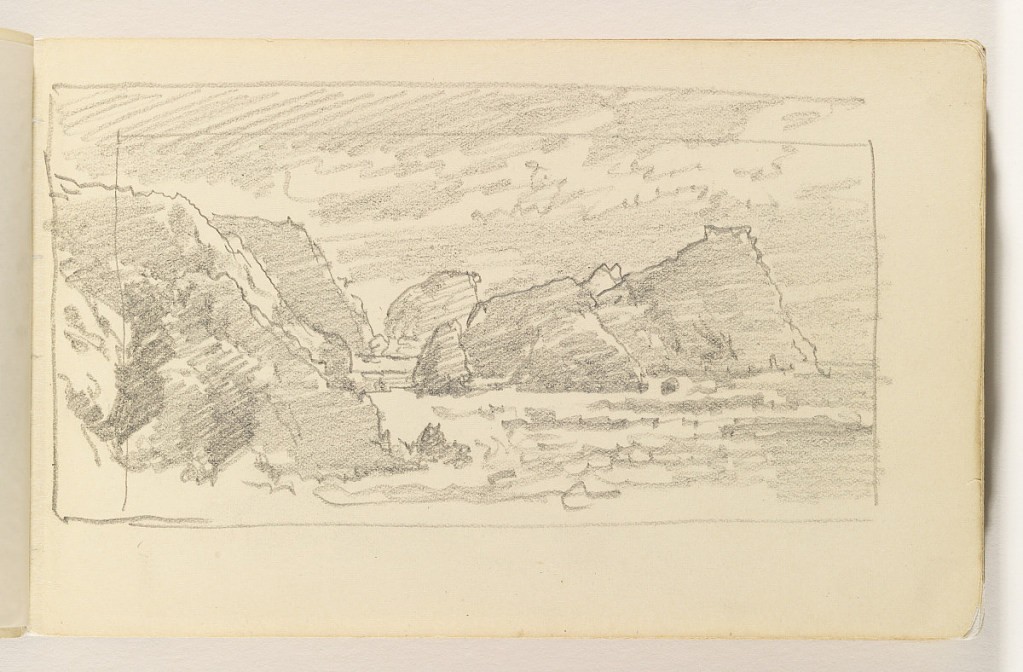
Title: Ocean Study with Cliffs and Large Rocks
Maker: William Trost Richards, American, 1833–1905
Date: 1885–90
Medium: Graphite on cream wove paper, bound
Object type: Sketchbook folio
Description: Ocean in foreground with cliffs at left. Additional cliffs in distance at center and right.